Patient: sex F, age 33
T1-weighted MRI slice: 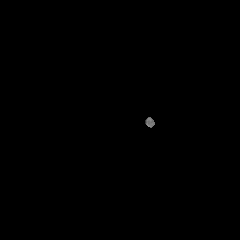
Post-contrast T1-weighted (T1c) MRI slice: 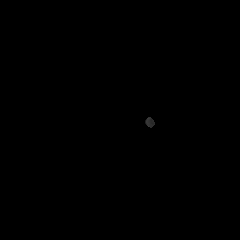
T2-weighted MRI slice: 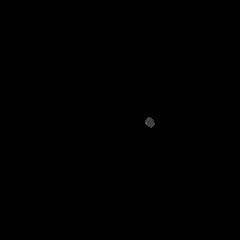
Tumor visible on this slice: no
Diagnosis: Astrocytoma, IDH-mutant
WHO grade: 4